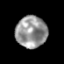
Tissue: prostate
Cell type: T cells
Senescence score: 0.2856
Nuclear area (px): 965
Mean DAPI intensity: 149.669